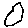
Label: circle